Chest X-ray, PA view. Patient: 64 years old, sex M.
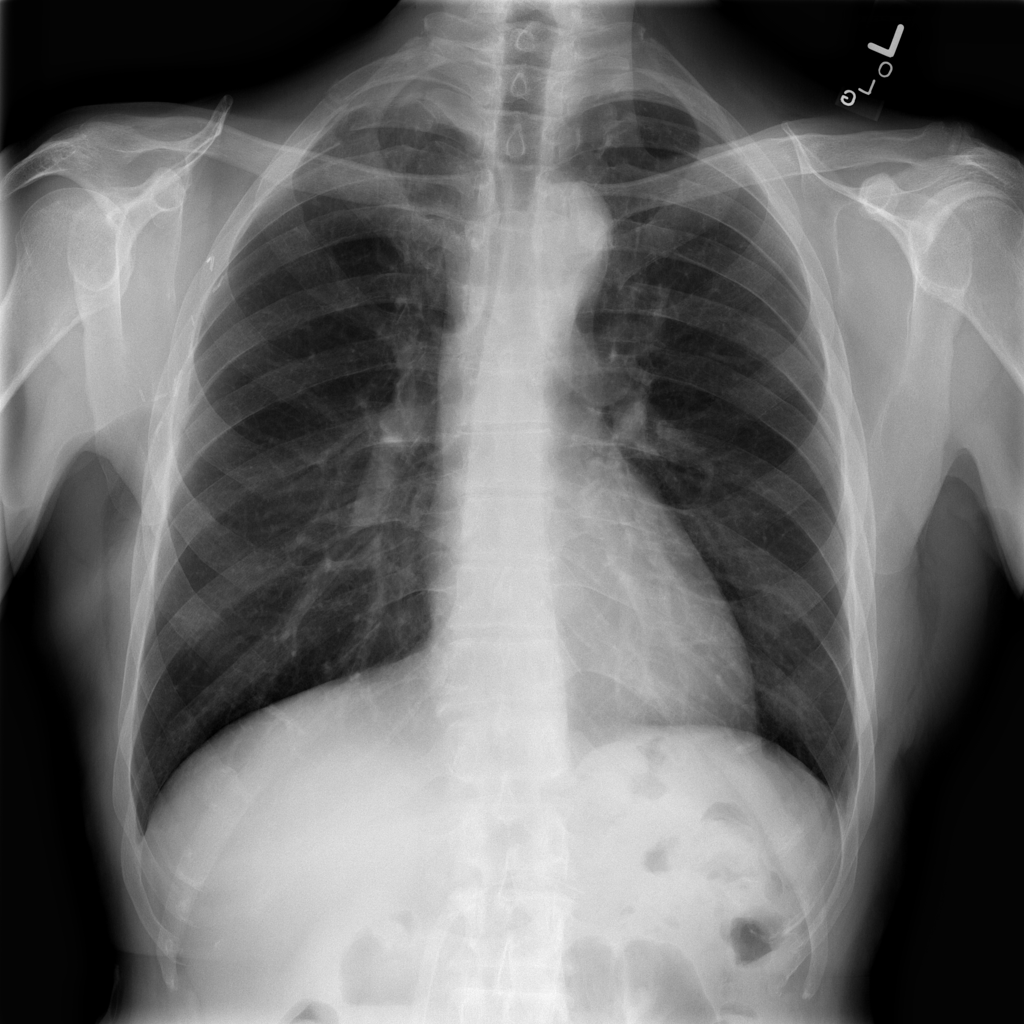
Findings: No Finding